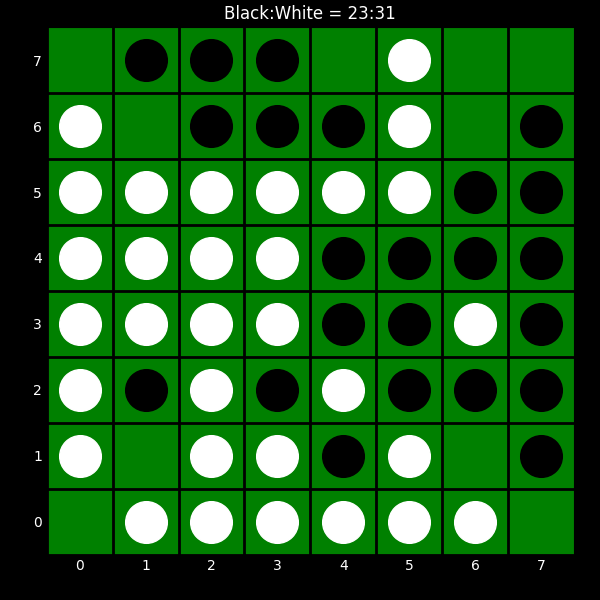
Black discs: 23
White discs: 31